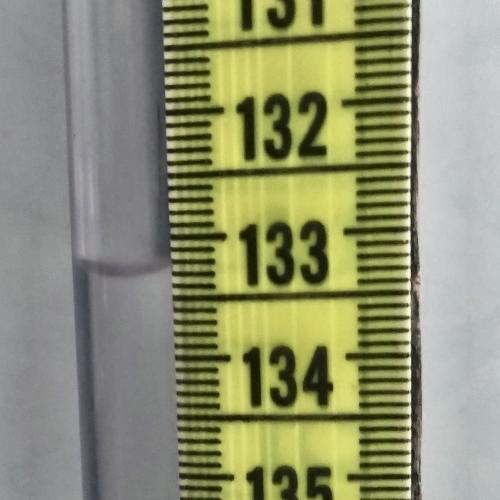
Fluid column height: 133.3 cm